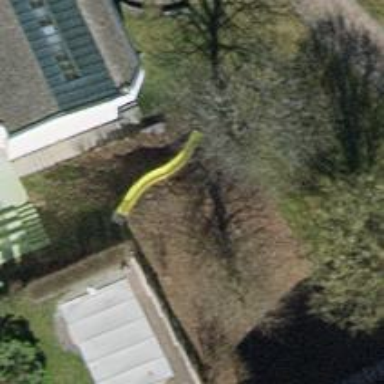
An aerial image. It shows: Playground with slide.